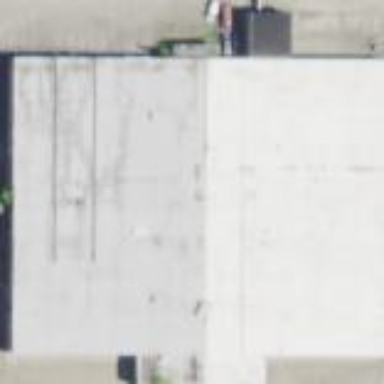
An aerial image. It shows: Car repair shop located in building.